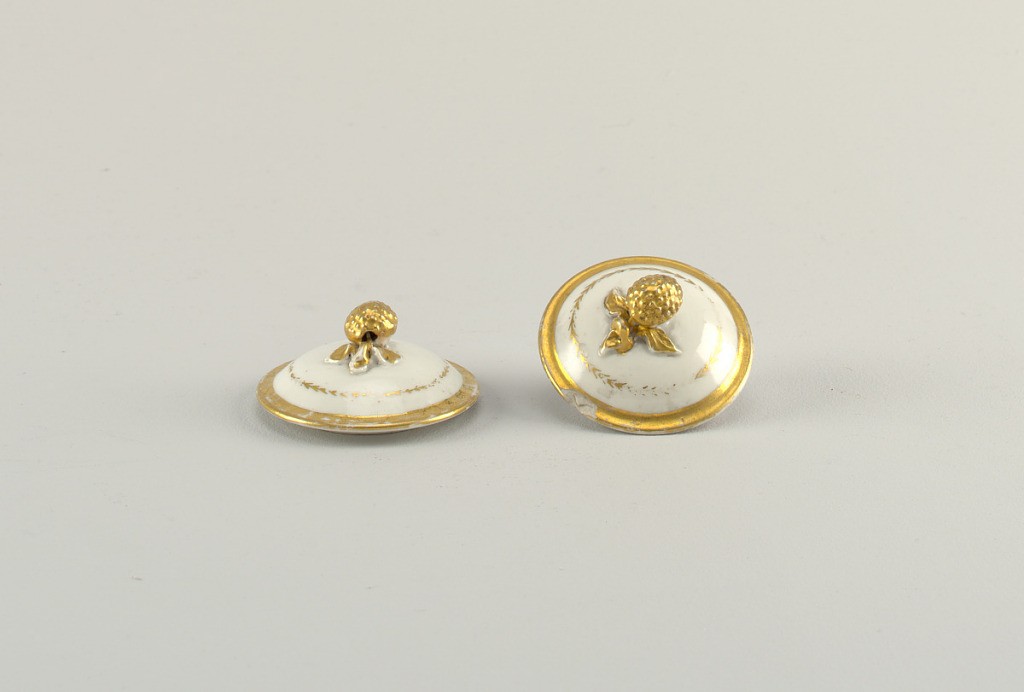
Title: Covers
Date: late 18th century
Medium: porcelain, gold
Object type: covers
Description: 2 lids